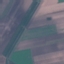
Land use / land cover: AnnualCrop